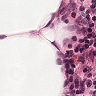
Metastatic tissue present: no